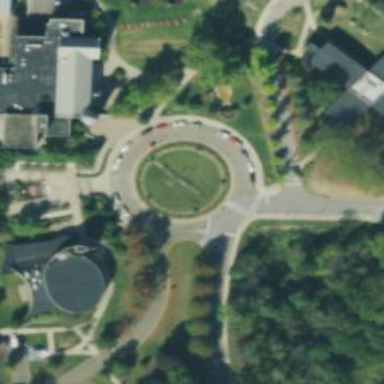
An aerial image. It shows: Unclassified road with asphalt surface leading to roundabout.